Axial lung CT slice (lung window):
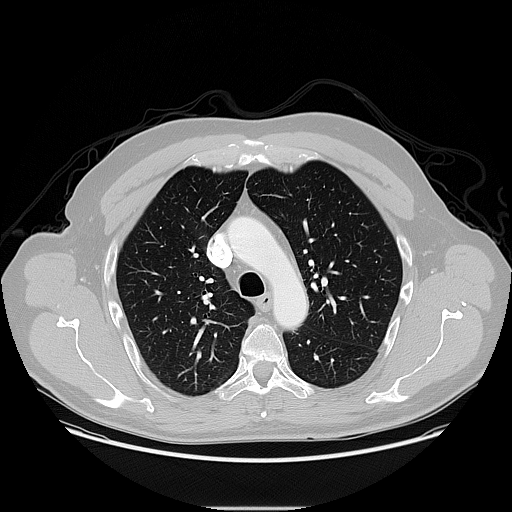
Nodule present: no